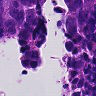
Metastatic tissue present: yes